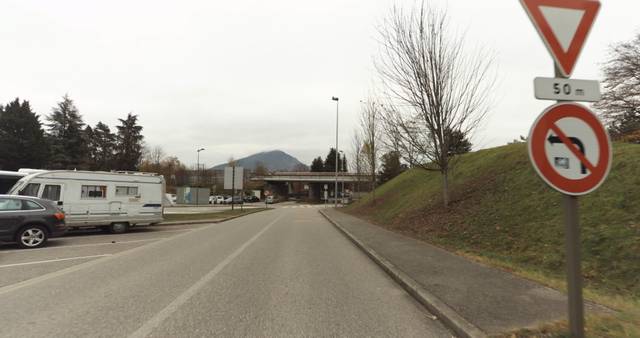
Region: France
Coordinates: 45.936, 6.123